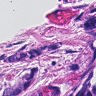
Metastatic tissue present: yes